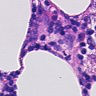
Metastatic tissue present: no